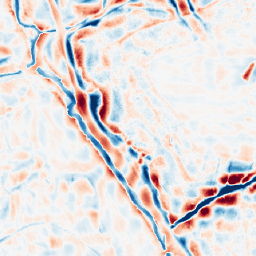
Category: wavelet
Decomposition family: wavelet_biorthogonal
Decomposition parameters: wavelet: bior5.5
level: 4
Upsampling method: nearest
Upsampling parameters: scale: 2
Upsampling scale: 2